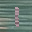
Label: 1